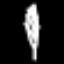
Label: leaf